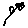
Label: flower